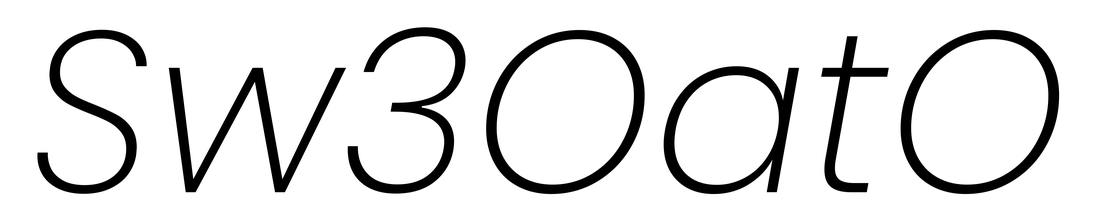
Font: Poppins-ExtraLightItalic